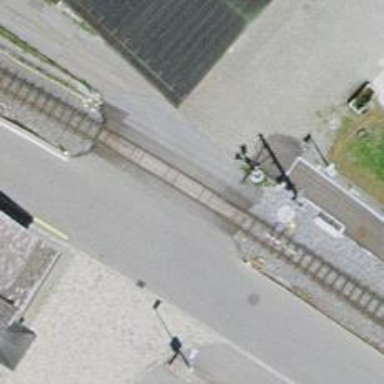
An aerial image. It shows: Railway level crossing.